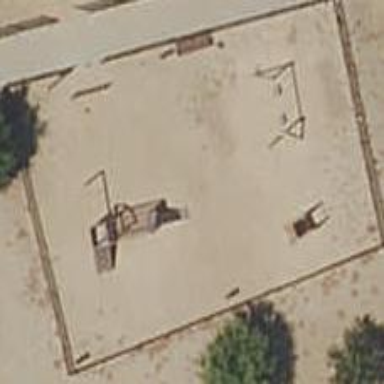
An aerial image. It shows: Playground area for leisure activities on the land.